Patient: sex M, age 74
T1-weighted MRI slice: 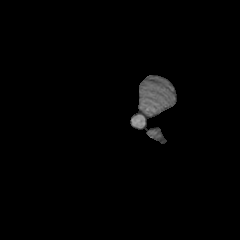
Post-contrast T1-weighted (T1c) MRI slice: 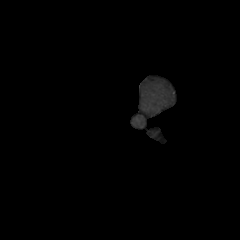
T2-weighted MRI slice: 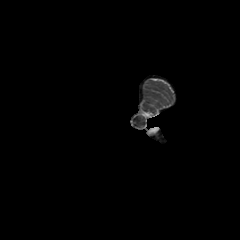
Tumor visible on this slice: no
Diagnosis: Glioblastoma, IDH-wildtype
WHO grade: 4